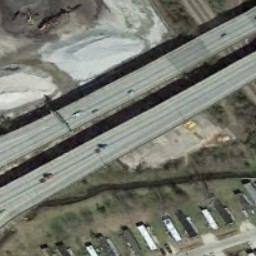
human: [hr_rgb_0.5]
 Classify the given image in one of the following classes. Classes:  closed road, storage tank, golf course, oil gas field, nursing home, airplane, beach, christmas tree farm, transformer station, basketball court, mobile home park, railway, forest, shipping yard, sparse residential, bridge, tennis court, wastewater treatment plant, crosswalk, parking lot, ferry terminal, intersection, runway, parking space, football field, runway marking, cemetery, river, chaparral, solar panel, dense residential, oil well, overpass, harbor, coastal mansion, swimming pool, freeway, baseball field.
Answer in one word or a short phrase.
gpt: overpass